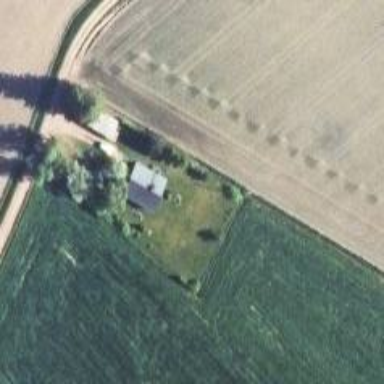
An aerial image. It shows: Farm.